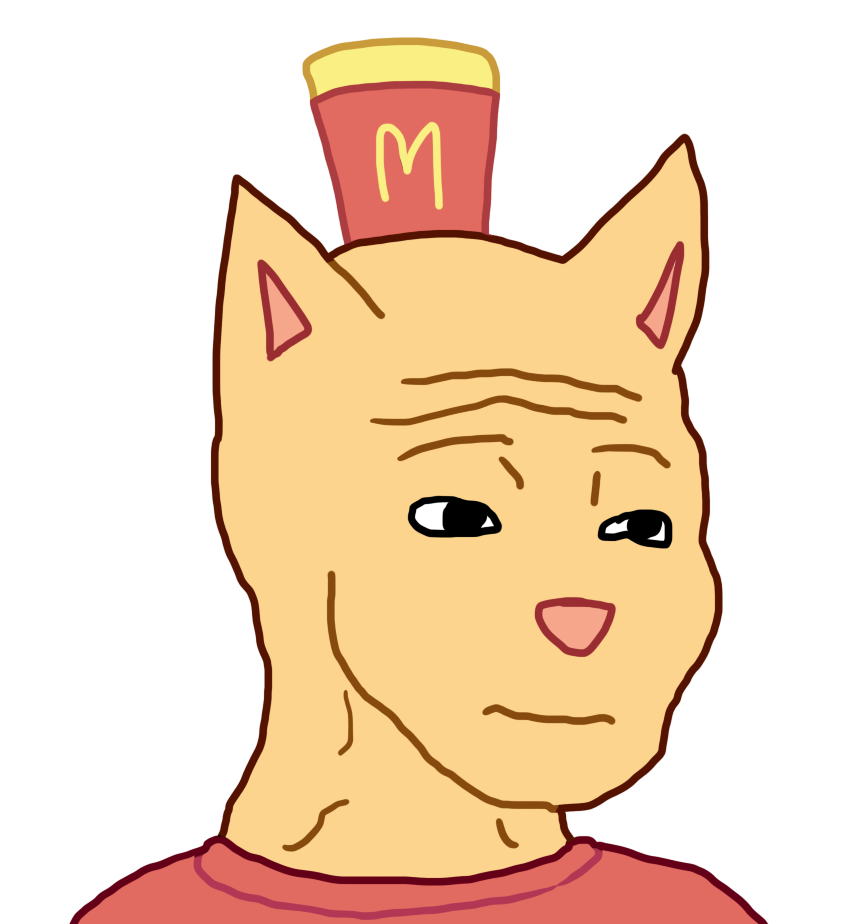
Label: 5_Animal